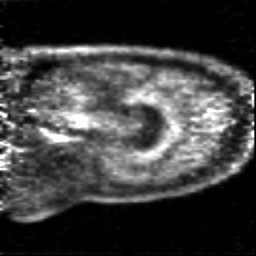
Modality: PET
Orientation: sagittal
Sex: male
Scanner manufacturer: siemens